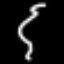
Label: squiggle